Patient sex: F
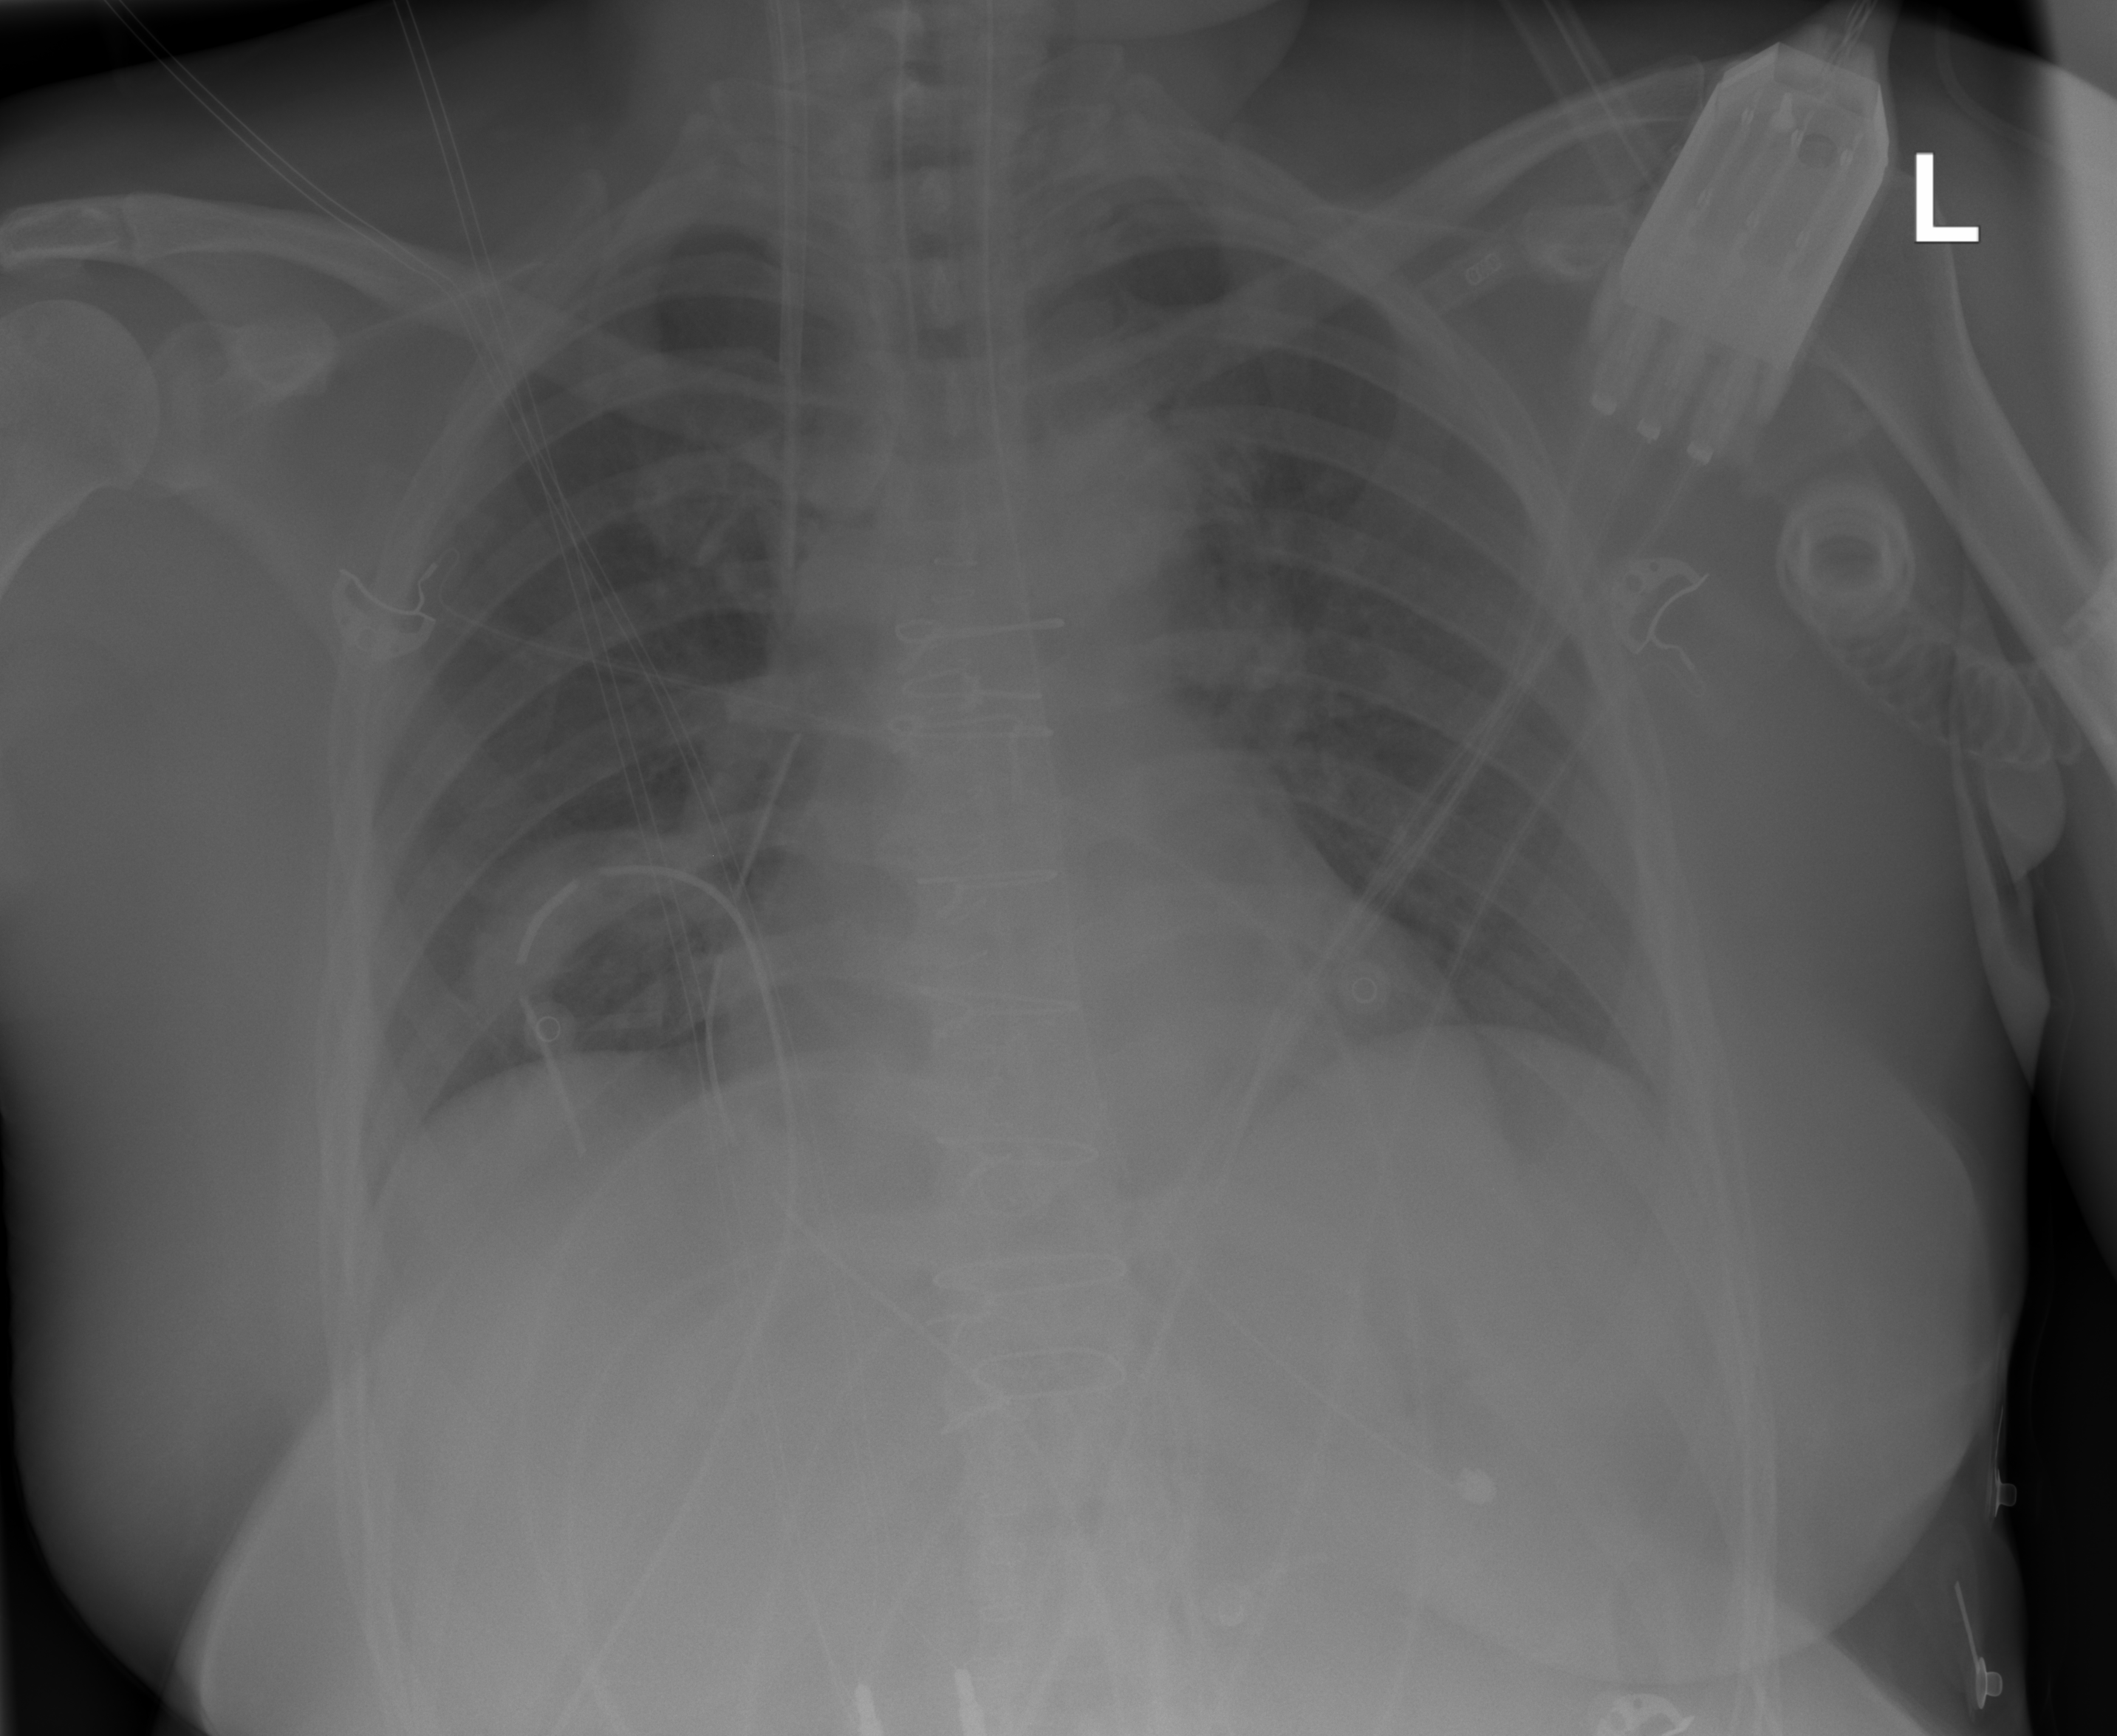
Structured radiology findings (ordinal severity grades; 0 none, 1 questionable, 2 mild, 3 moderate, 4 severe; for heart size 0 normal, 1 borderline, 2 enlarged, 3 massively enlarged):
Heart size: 0
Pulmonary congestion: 0
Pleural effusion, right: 0
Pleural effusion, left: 0
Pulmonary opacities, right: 0
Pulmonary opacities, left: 0
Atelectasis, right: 0
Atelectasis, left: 2